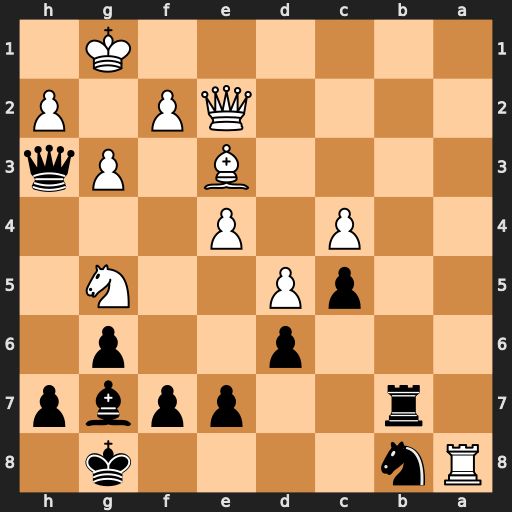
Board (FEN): Rn4k1/1r2ppbp/3p2p1/2pP2N1/2P1P3/4B1Pq/4QP1P/6K1
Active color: b
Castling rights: -
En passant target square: -
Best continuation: Rb1+ Bc1 Rxc1+ Qf1 Rxf1#